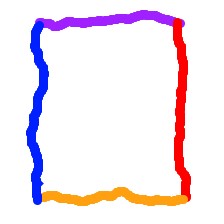
Shape: rectangle